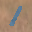
Label: 1